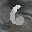
Label: 6